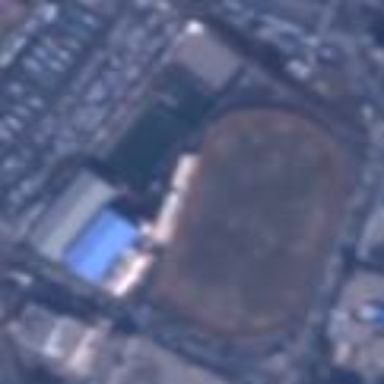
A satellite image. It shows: Multi-sport stadium.